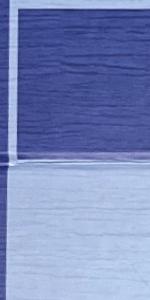
Label: Empty